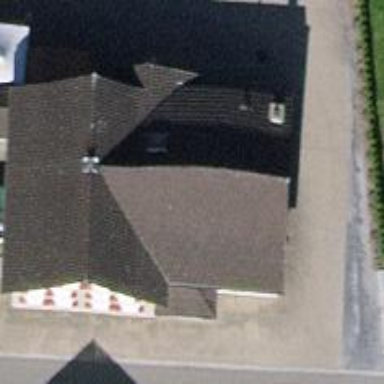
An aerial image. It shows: Restaurant.